Aerial crown-view tile of a tropical tree (Barro Colorado Island, Panama), acquired 20250715:
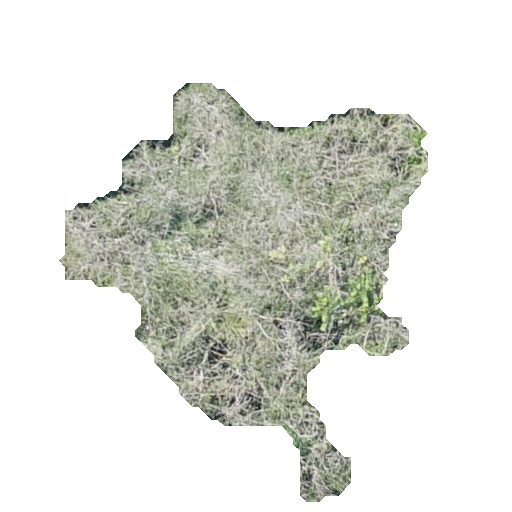
Species: Tabebuia rosea
GBIF accepted scientific name: Tabebuia rosea
Crown area: 121.915 m²